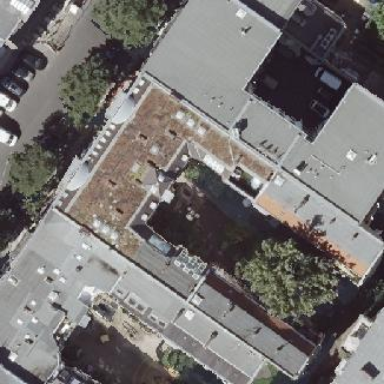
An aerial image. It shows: Building consisting of apartments.